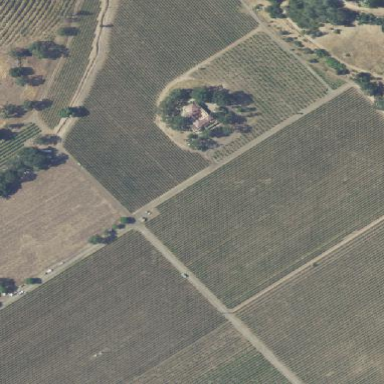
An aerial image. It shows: Vineyard growing grapes.